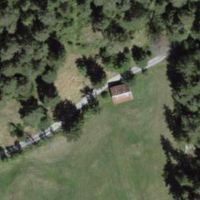
EUNIS habitat code: 24
Species observed at this site:
Cephalanthera rubra
Neotinea ustulata
Aporia crataegi
Silene nutans